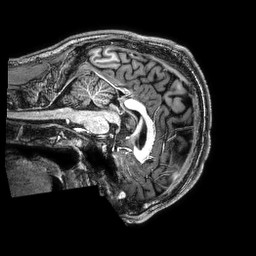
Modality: T1w
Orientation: sagittal
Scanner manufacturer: philips
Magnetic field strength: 3 T
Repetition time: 0.008 s
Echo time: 0.003561 s